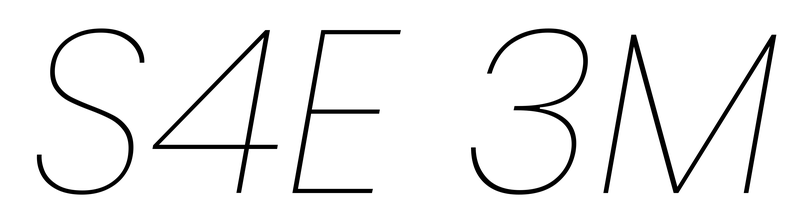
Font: Poppins-ThinItalic